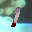
Label: 1